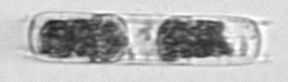
Label: Hemiaulus